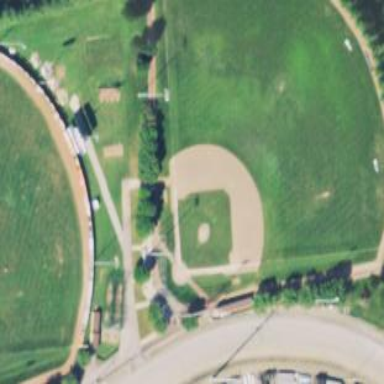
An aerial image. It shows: Baseball pitch for leisure land.